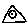
Label: triangle